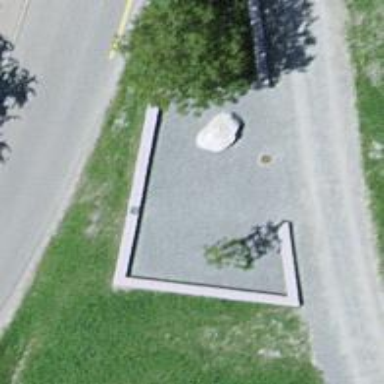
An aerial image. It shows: Historic memorial.